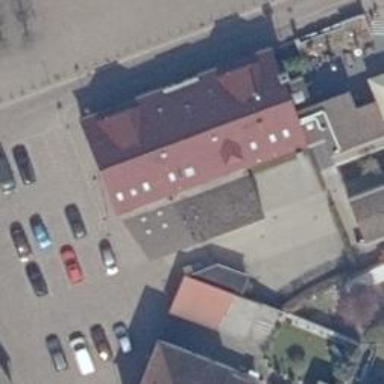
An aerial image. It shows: Gabled-roof retail building.